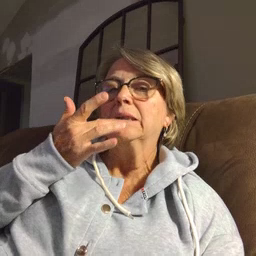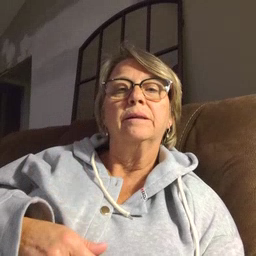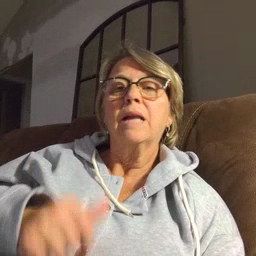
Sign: taste